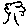
Label: tree